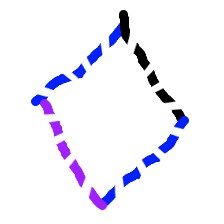
Shape: rhombus